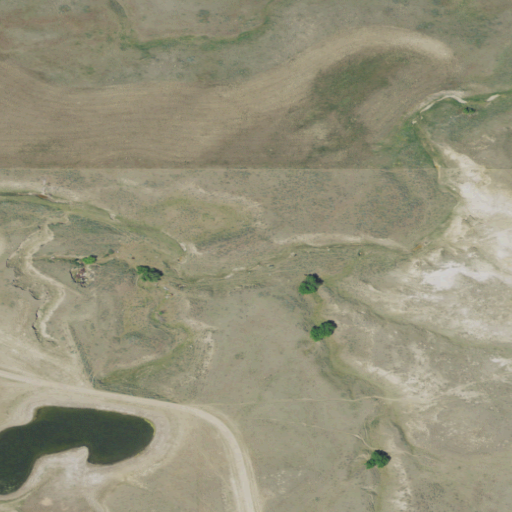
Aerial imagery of valley in Montana named McKenzie Spring Draw containing shrub, grassland, pasture, open water, and herbaceous wetlands